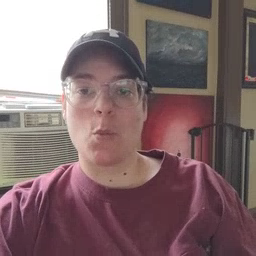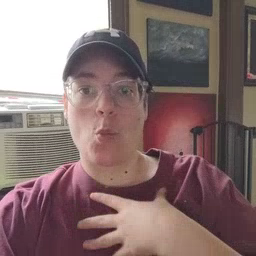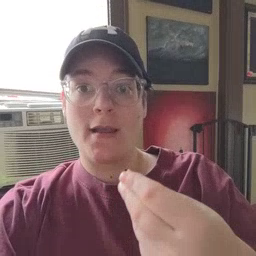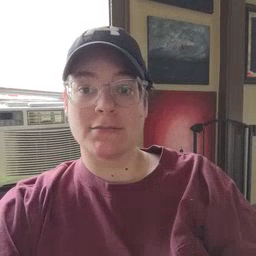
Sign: white